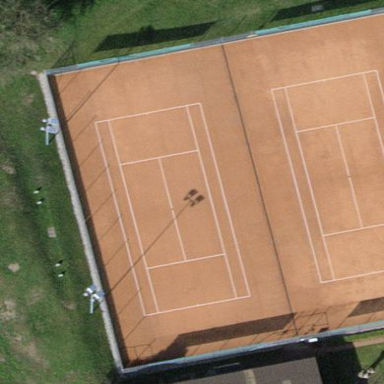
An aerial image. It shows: Clay tennis court pitch.